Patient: sex F, age 43
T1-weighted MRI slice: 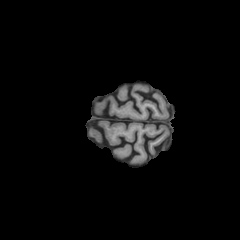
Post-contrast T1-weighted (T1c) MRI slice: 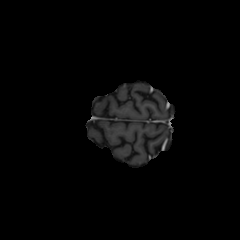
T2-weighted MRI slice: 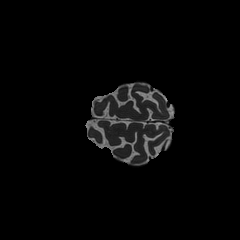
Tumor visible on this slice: no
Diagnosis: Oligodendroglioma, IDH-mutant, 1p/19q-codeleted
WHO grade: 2